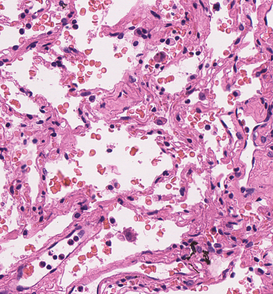
Tumor epithelial tissue: no
Tumor-associated stroma tissue: no
Normal tissue: yes